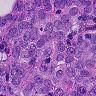
Metastatic tissue present: yes